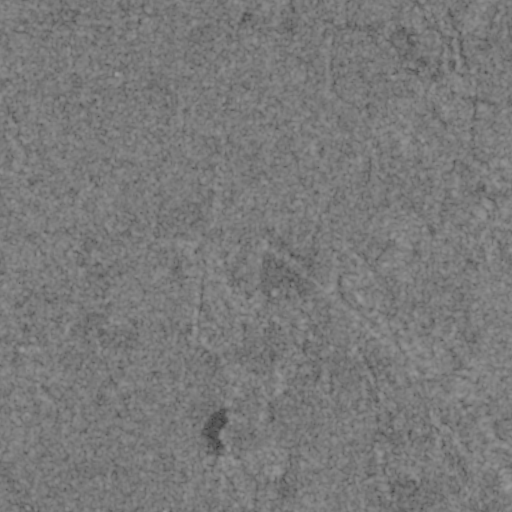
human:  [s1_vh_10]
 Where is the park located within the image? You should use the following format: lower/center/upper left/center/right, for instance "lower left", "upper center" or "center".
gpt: The park is located in the upper right of the image.
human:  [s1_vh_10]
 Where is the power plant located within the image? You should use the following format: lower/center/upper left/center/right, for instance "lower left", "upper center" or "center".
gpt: There is no power plant in the image.

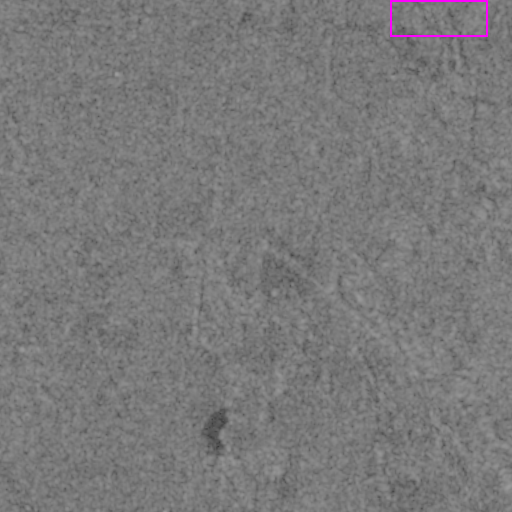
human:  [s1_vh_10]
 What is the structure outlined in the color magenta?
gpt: The structure outlined in magenta is a park.
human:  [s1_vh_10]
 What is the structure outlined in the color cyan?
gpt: There is no cyan outline.